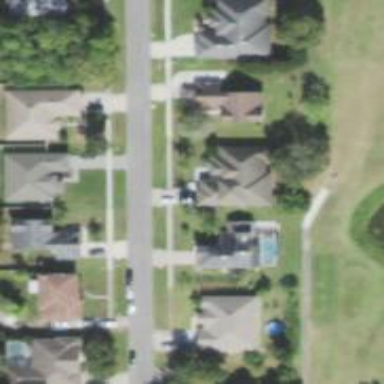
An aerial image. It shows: Residential road with sidewalk on the left side.